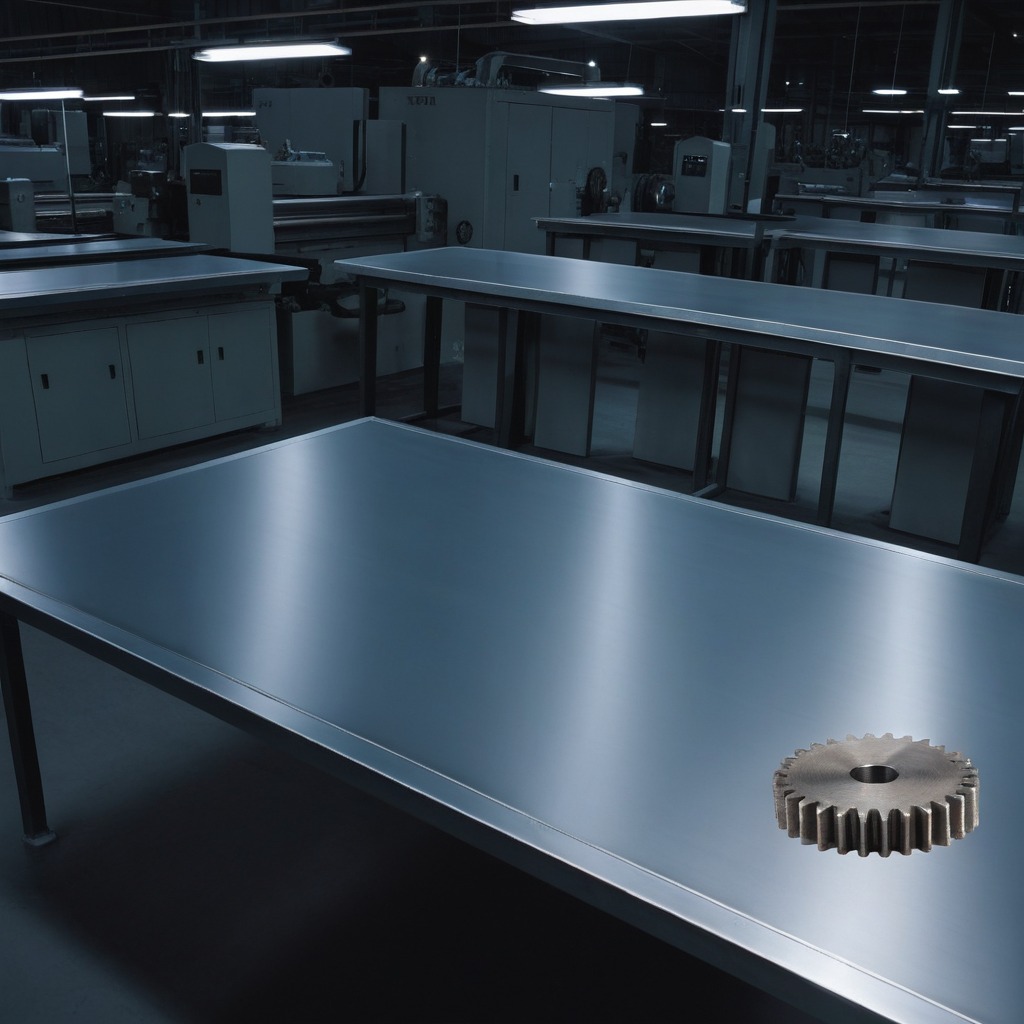
A steel gear with teeth lies on the tabletop.